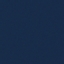
Land use / land cover: SeaLake